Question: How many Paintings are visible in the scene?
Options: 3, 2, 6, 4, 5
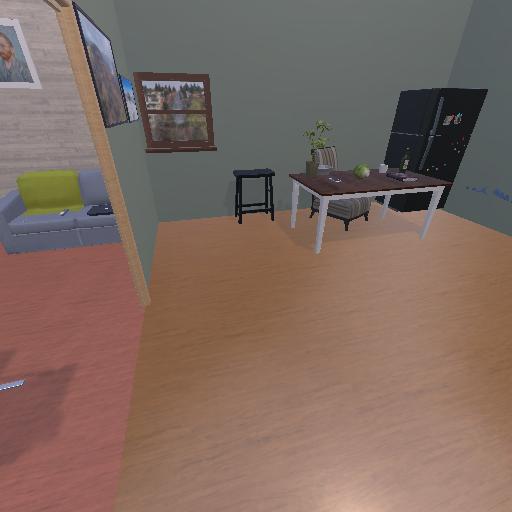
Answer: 3